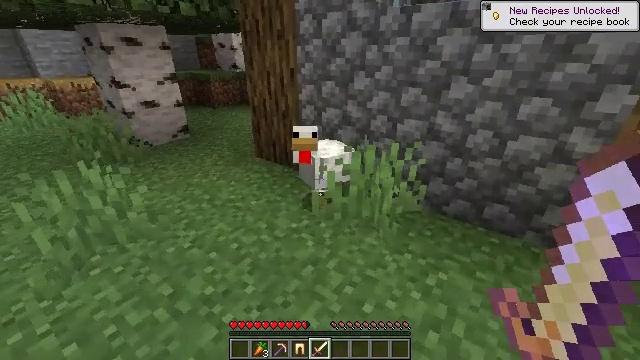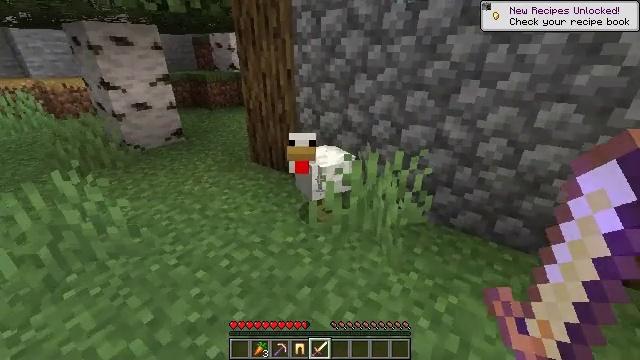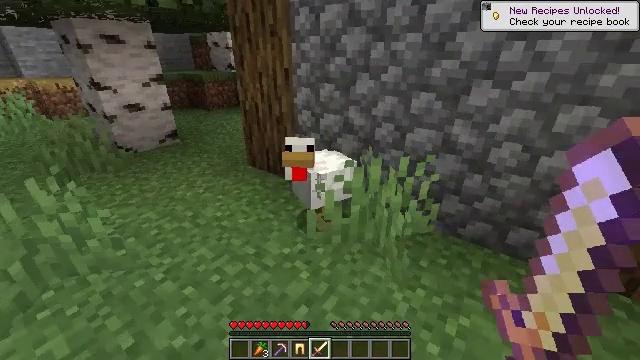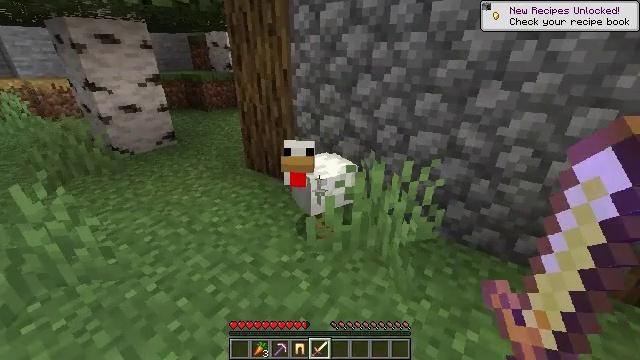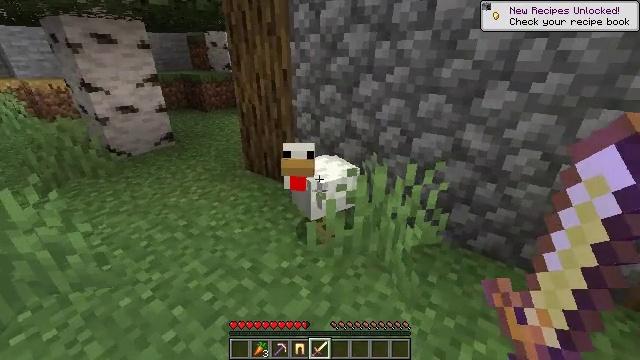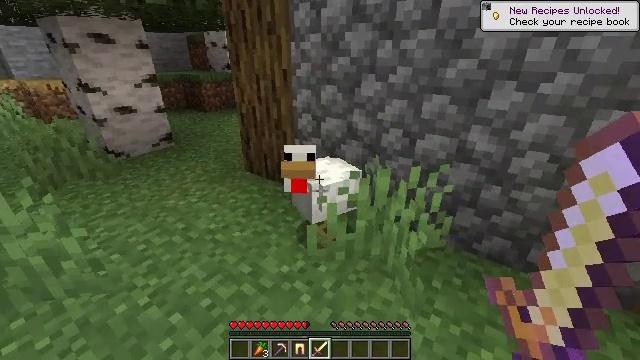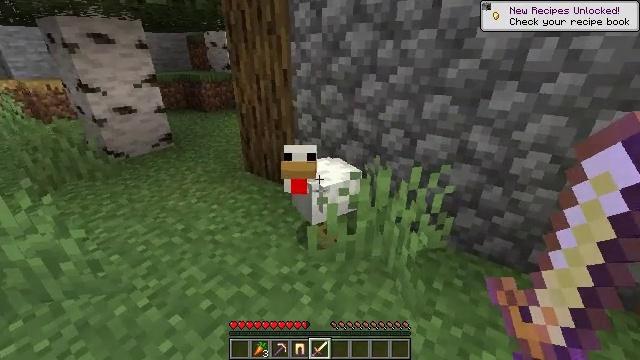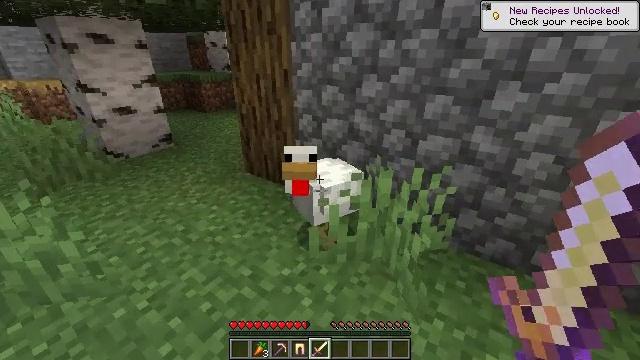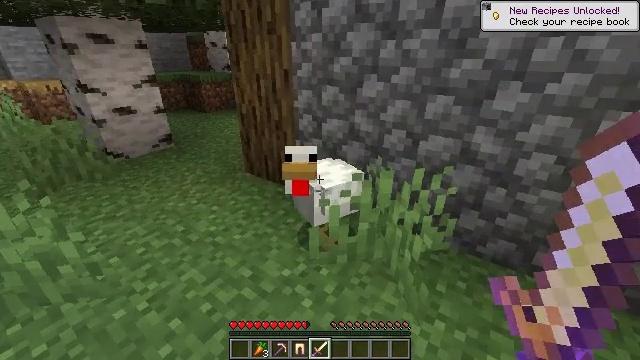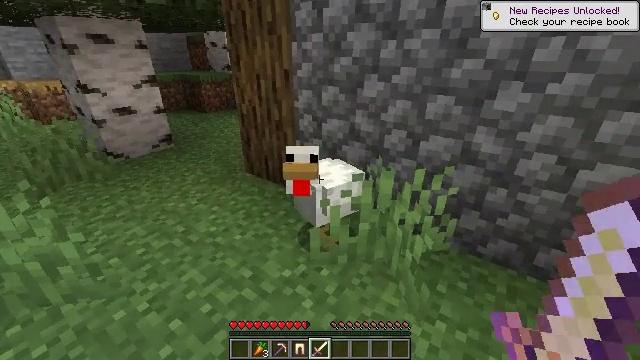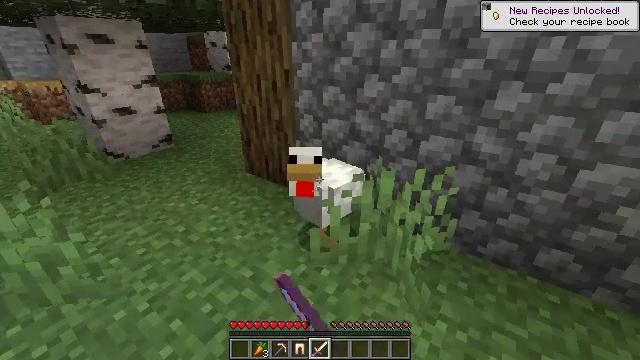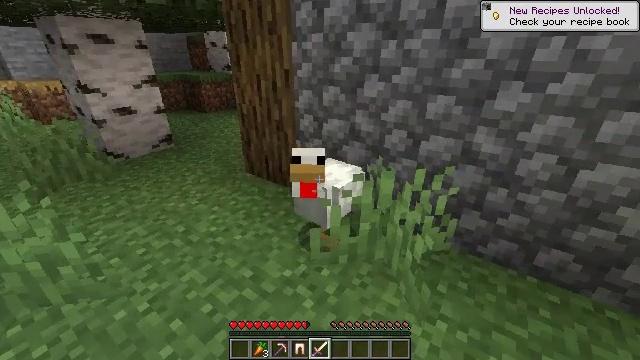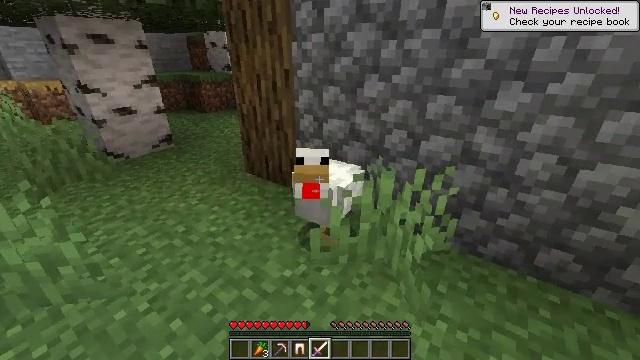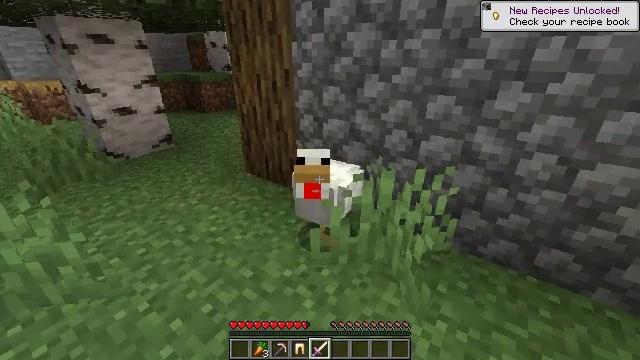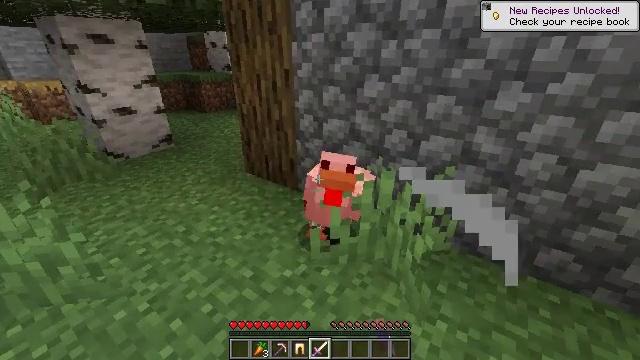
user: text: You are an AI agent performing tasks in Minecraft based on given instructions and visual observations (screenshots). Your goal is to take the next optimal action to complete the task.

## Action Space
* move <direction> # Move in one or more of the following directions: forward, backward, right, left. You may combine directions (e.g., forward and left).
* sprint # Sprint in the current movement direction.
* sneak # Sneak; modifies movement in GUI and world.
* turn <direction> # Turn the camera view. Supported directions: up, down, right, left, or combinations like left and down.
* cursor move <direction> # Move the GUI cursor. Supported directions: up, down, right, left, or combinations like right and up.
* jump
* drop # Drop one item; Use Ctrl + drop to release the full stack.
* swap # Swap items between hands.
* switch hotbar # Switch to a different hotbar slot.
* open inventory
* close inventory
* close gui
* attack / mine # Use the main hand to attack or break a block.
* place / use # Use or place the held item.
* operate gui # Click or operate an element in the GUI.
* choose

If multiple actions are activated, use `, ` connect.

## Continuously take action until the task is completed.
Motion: motion action
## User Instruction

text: Kill mobs.
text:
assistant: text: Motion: move forward
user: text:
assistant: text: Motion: move forward
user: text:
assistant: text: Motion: no_op
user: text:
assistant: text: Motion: no_op
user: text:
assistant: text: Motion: no_op
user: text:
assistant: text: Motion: no_op
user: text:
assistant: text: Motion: no_op
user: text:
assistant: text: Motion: no_op
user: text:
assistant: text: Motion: attack / mine
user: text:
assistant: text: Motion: attack / mine
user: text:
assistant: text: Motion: attack / mine
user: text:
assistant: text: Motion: no_op
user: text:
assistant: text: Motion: no_op
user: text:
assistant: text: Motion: no_op
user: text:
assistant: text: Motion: no_op